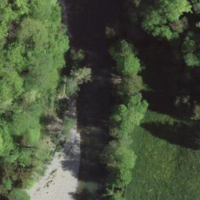
EUNIS habitat code: 24
Species observed at this site:
Allium ursinum